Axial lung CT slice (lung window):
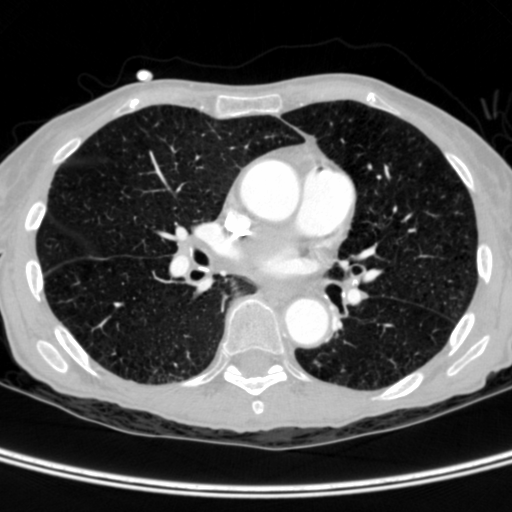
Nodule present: no